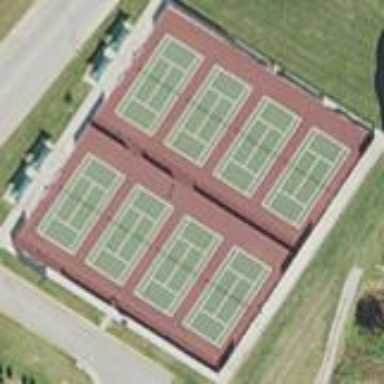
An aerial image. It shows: Tennis court on pitch designated for leisure land.